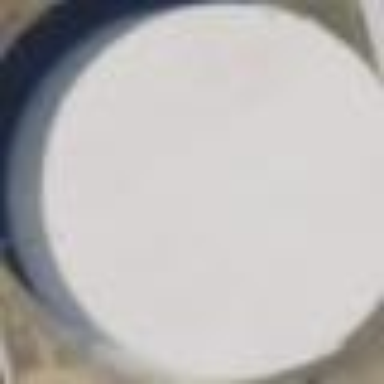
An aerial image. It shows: Storage tank which is man-made and housed in building.